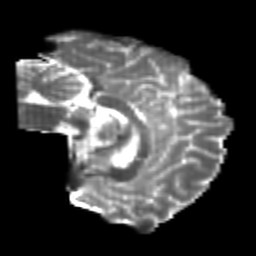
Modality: T2w
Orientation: sagittal
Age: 22
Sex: male
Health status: healthy
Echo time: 0.074 s